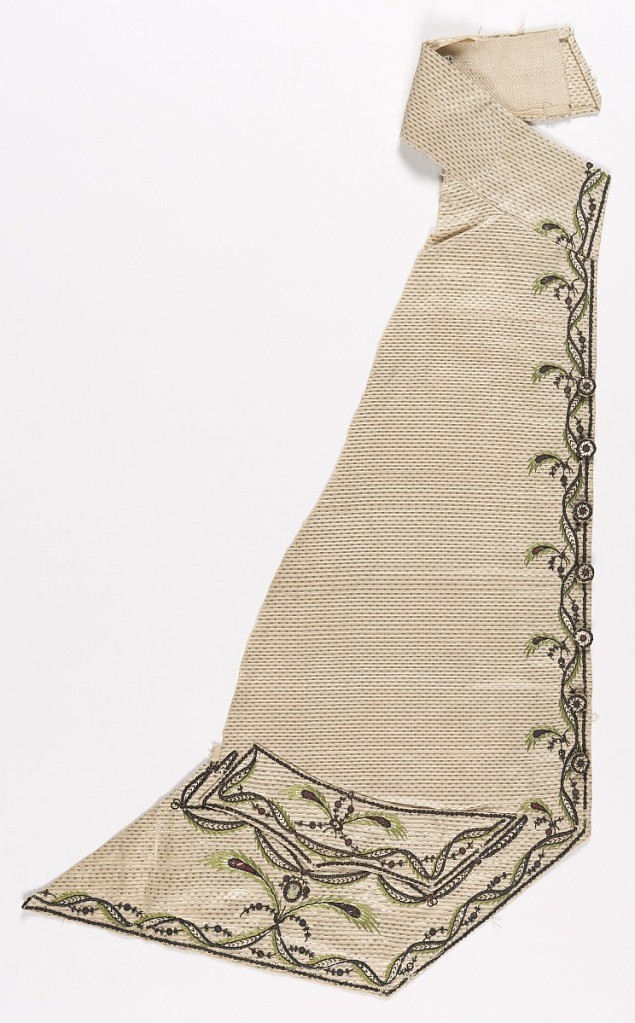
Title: Waistcoat fronts
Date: late 18th century
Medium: silk, silver foil wrapped around a silk core, metallic sequins and tinsel Technique: embroidery on twill weave
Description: Waistcoat fronts (separated) of white silk in small checkered design with paired horizontal silver threads. Embroidered with green silk, silver sequins and thread, rose tinsel in design of twisting ribbons and feathers. Cameo under each pocket.